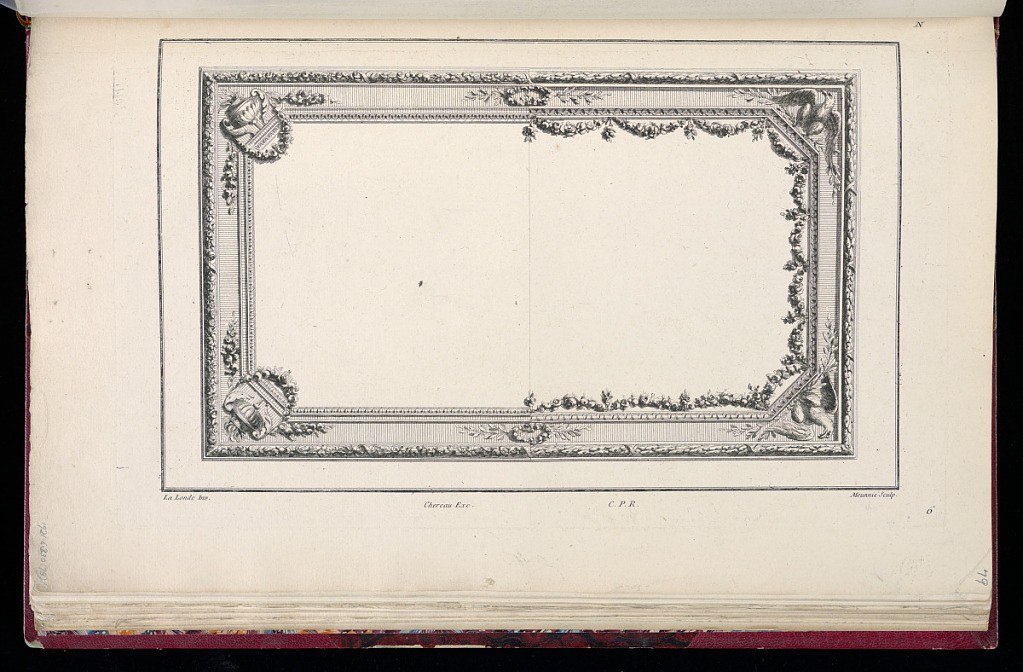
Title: Ceiling Design
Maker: Richard de Lalonde, French, active 1780–96
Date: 1785-1788
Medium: Etching on off-white laid paper
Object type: Print
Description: Rectangular ceiling design. The ceiling is split along the vertical axis to offer two designs. The left-side ceiling frame has gadrooned burners in the corners, and bands of flowers and lamb tongue ornamentation. The right-side ceiling frame has eagles clutching branches in their claws in the corners, and bands of leaves, lamb tongue, and garlands of flower ornamentation. The plate is signed and numbered.